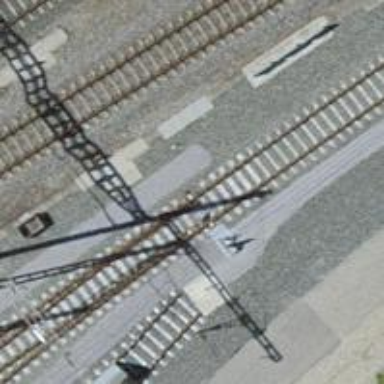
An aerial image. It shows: Railway switch.